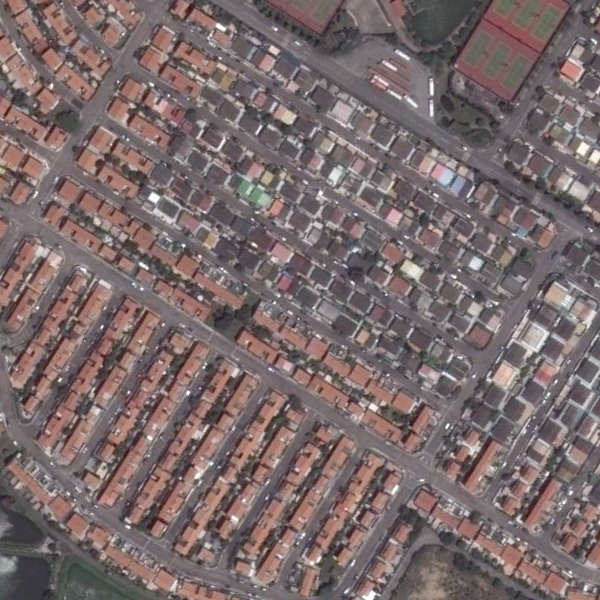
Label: DenseResidential